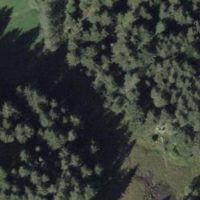
EUNIS habitat code: 44
Species observed at this site:
Erebia euryale